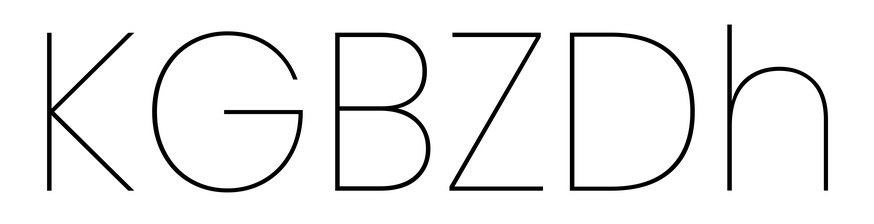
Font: Poppins-Thin